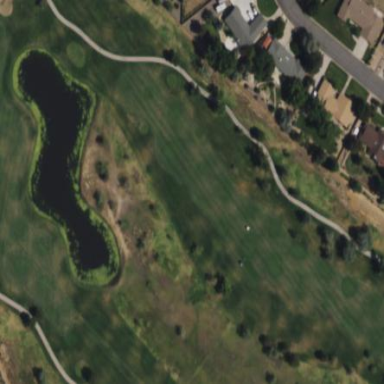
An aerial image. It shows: Area with grass used as rough in golf course.